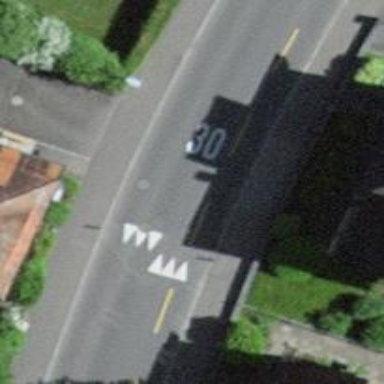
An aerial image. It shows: Bump for traffic calming.